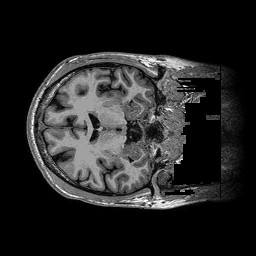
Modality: T1w
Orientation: axial
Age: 37
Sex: male